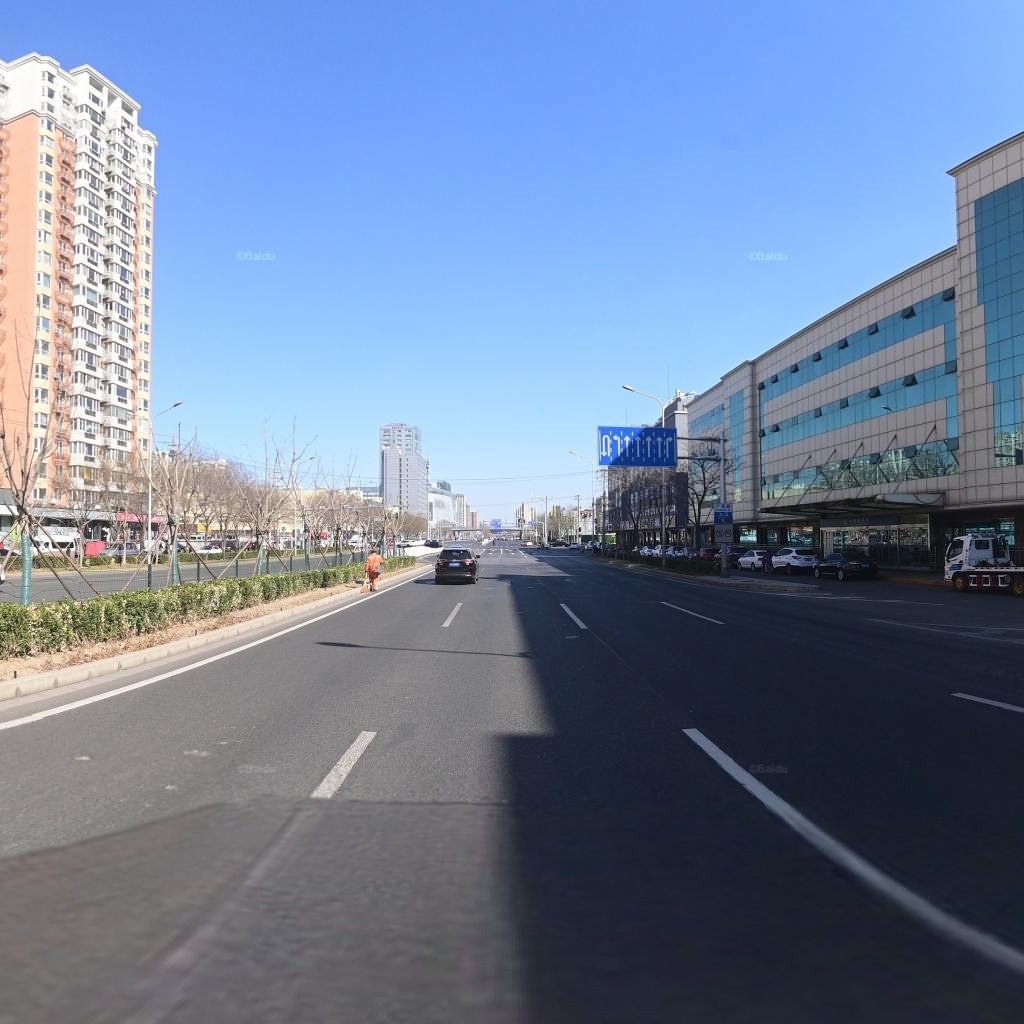
Region: Chaoyang
Road damage annotations: longitudinal patch